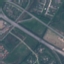
Land use / land cover class: Highway